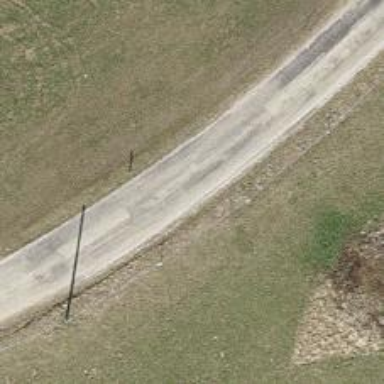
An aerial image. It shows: Unclassified road with asphalt surface.